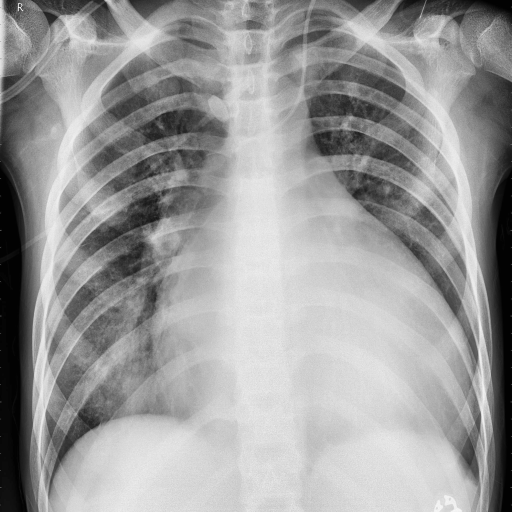
Finding: PNEUMONIA